Question: I have a database table like this:

I want to get the the row number of the second row. I use the following code:
'''
SELECT ROW_NUMBER() OVER(ORDER BY Name) From Deposit WHERE Name='Murali'
'''
But, its not working. Whats wrong with the code?
Thanks in advance.
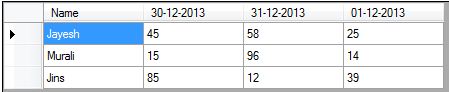
Answer: The 'ROW_NUMBER' function returns the row number in the resulting dataset.
In your query you restricted the results to only those whose name is 'Murali'. Since you have only one such record, it is normal that it will return 1.
In SQL there's no such notion as row number. Table rows do not have an order. The notion of order only makes sense when you make a SQL query. Without SQL query you simply cannot talk about order and row numbers.
It appears that you need to introduce some order number for each user. The correct way to implement this is to add an 'Order' column to your 'Deposit' table. Now in order to retrieve it you would use the following query:
'''
SELECT [Order] From Deposit WHERE Name = 'Murali'
'''
All that's left is make the 'Order' column to autoincrement and you are good to go. Everytime a new record is inserted the value will be automatically incremented. So there you go, now you have an order which represents the order in which the records have been inserted into the table. You now have context.